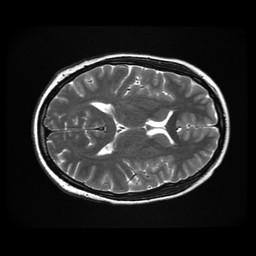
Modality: T2w
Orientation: axial
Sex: female
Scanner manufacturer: ge
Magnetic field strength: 3 T
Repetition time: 5 s
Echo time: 0.1015 s